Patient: sex M, age 51
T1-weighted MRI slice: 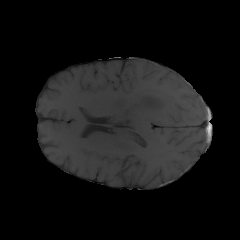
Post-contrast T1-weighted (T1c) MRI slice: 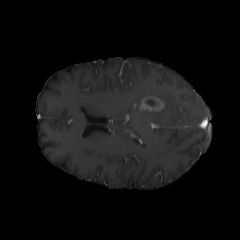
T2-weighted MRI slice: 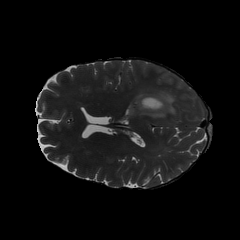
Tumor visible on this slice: yes
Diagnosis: Glioblastoma, IDH-wildtype
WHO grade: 4